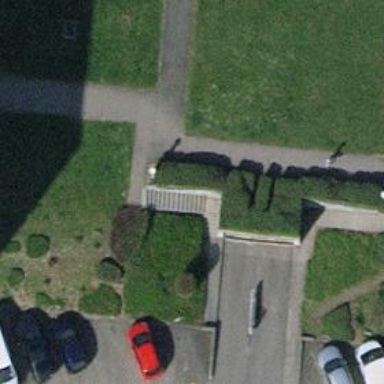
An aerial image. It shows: Road with steps.